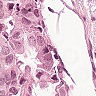
Metastatic tissue present: yes